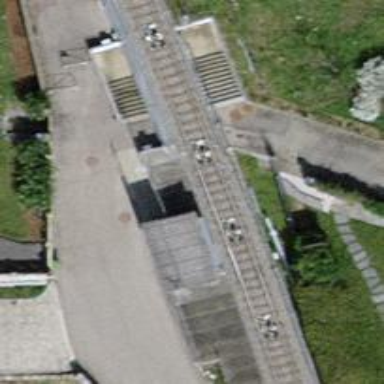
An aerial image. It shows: Funicular railway.